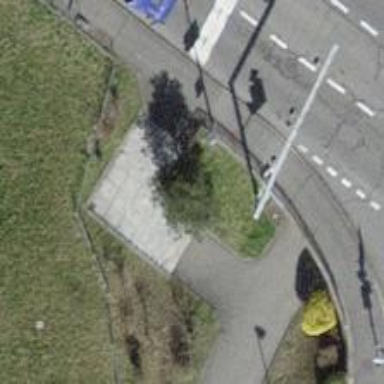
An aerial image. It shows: Road with steps.